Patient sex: M
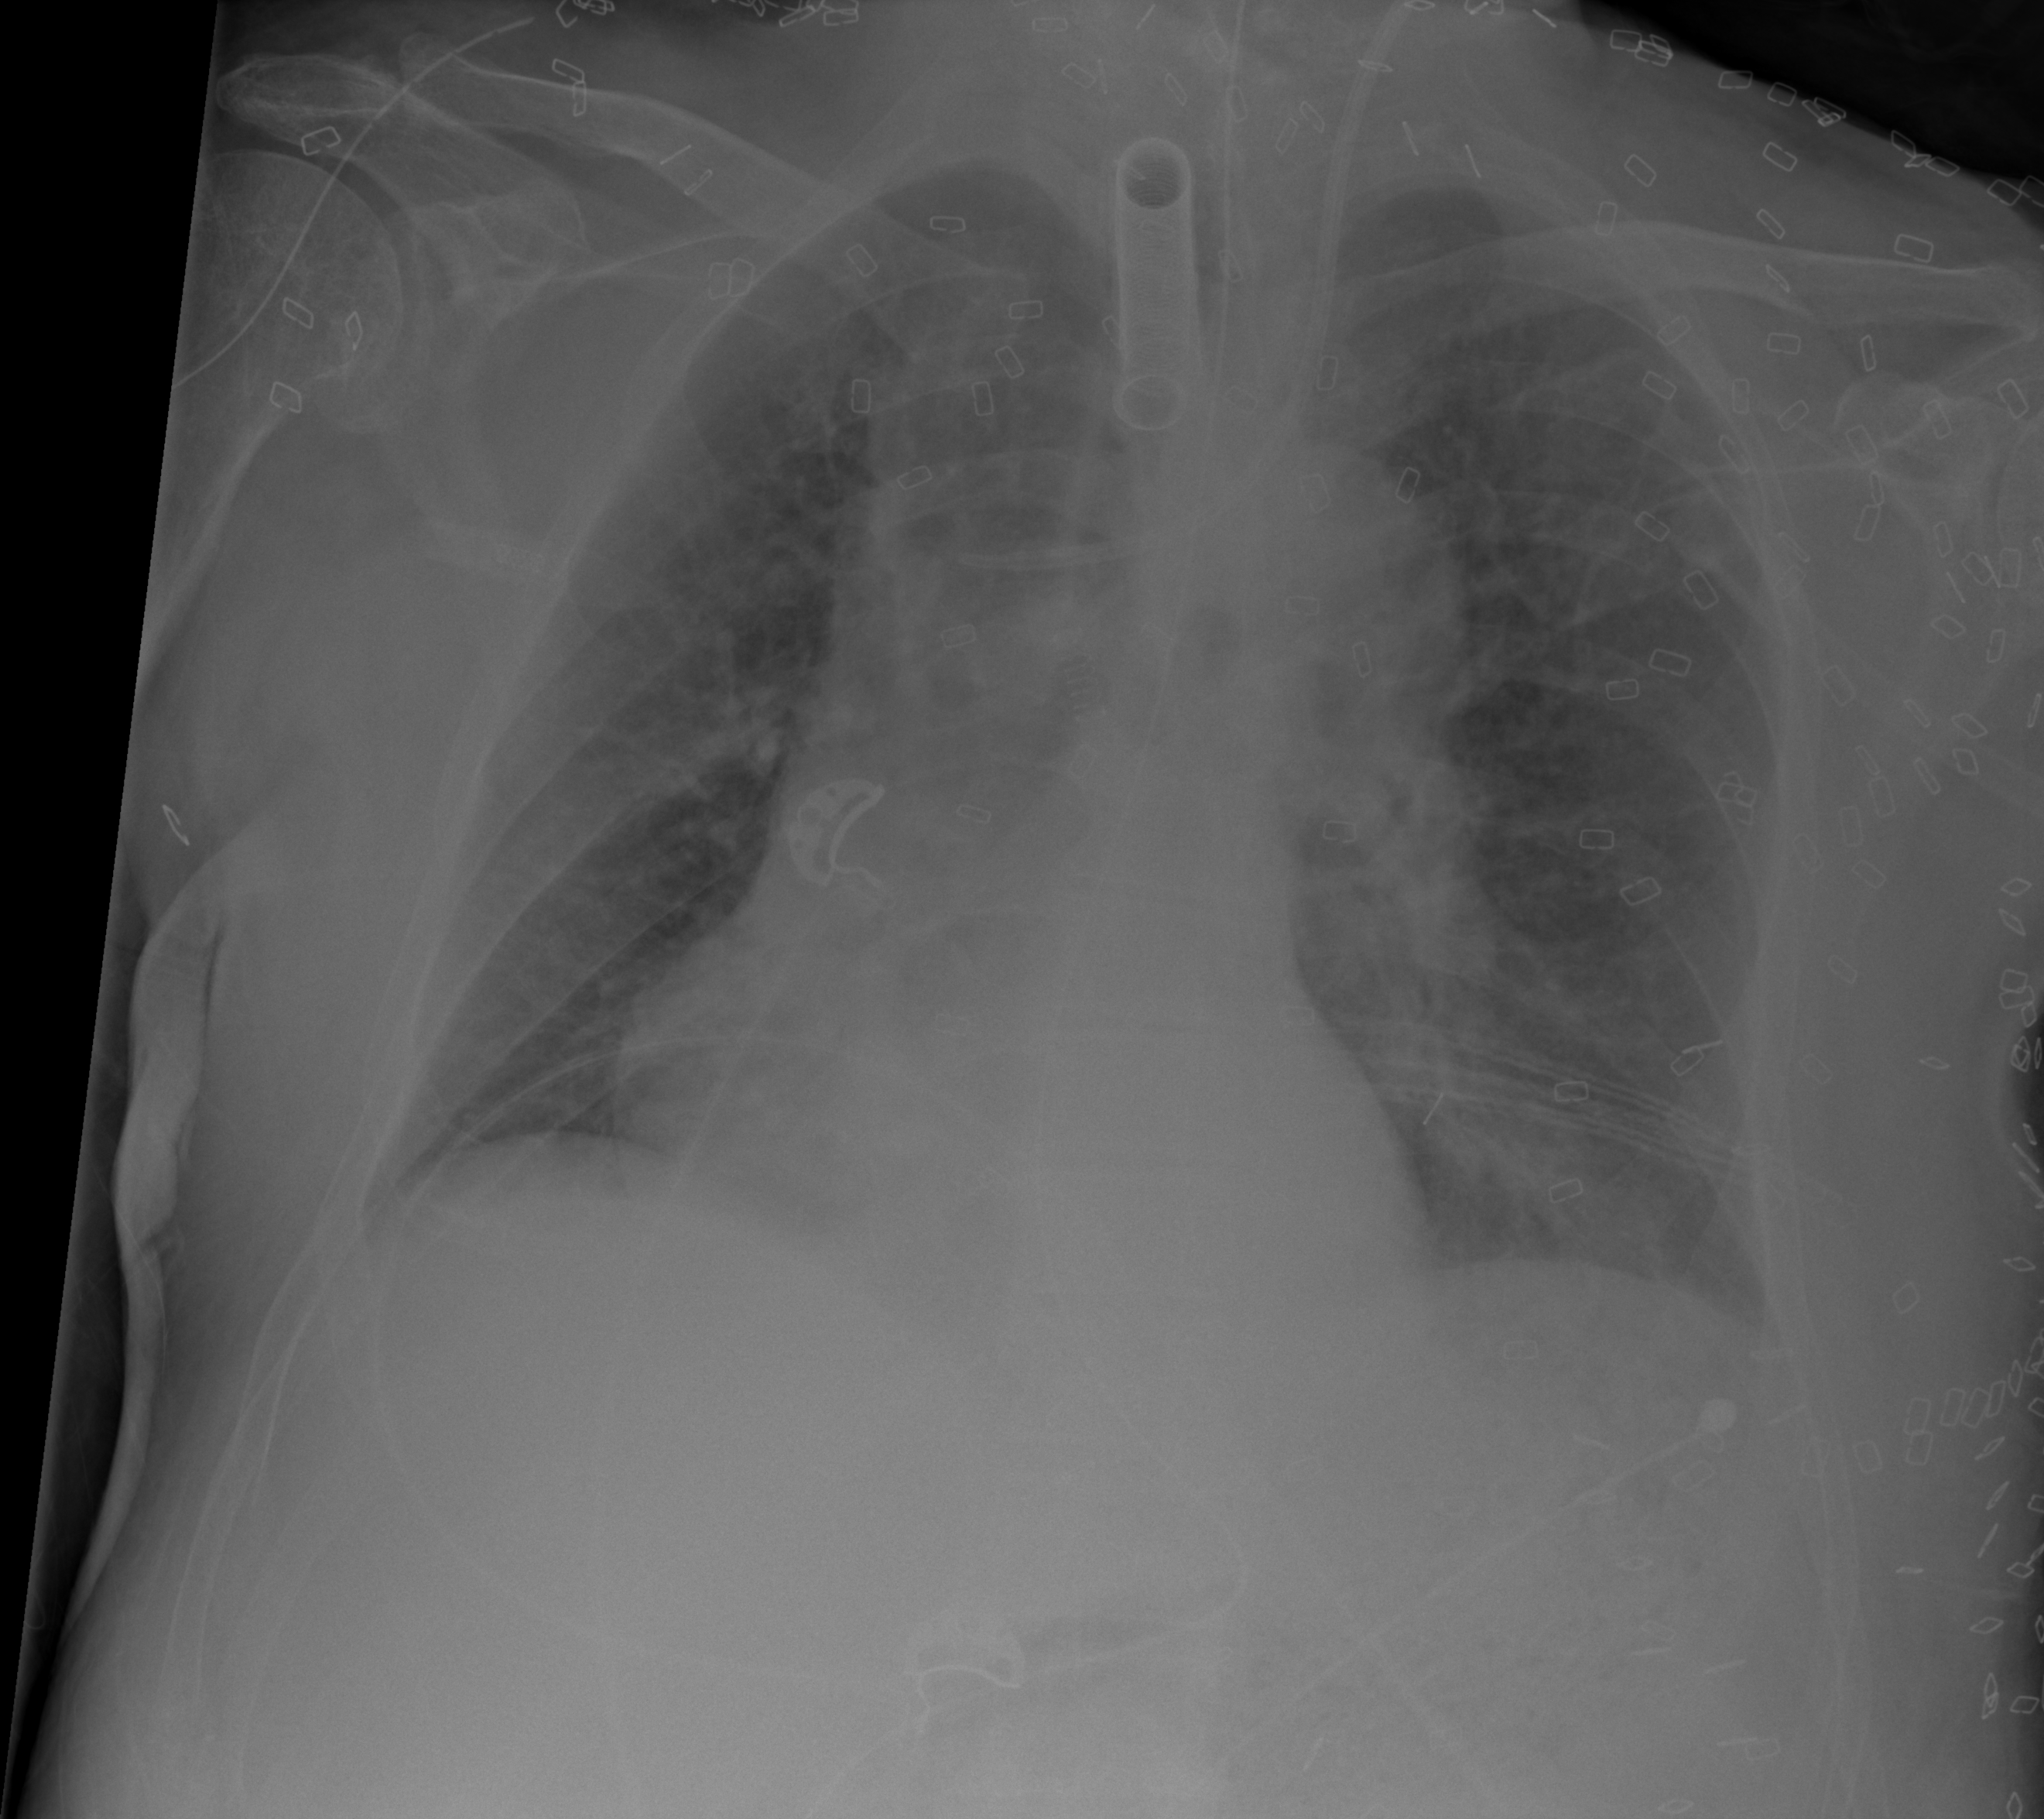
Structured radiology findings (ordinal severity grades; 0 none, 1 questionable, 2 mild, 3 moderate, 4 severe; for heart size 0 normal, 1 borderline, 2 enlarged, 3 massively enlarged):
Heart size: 0
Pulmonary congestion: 2
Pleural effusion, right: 2
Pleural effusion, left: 0
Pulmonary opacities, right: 2
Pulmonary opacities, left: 2
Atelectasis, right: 2
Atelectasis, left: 2